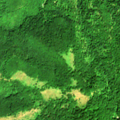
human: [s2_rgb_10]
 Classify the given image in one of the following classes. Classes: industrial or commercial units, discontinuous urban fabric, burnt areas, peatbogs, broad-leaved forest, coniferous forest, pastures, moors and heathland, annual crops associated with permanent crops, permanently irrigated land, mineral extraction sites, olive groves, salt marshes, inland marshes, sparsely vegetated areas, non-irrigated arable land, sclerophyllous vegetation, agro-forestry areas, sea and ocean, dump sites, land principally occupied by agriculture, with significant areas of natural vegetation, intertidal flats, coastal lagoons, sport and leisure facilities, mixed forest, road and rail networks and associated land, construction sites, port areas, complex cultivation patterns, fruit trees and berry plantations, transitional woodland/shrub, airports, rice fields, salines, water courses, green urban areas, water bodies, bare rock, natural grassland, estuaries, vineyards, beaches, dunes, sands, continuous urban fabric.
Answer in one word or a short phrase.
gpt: broad-leaved forest